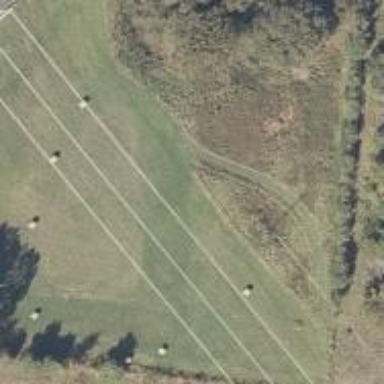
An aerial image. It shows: Power pole.